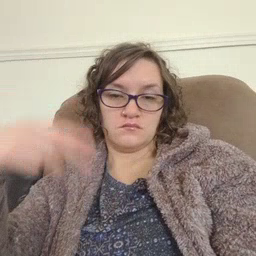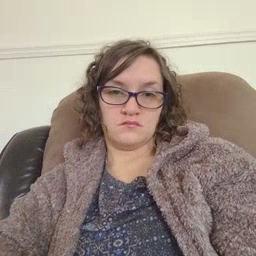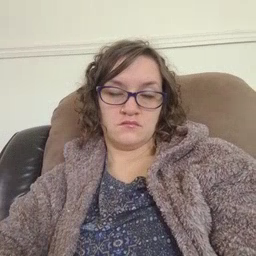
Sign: high